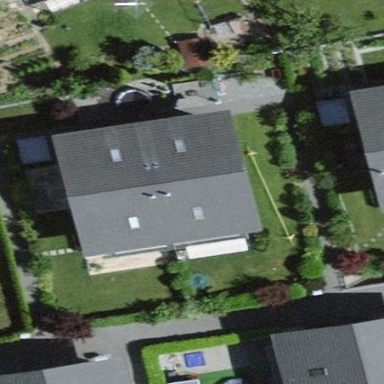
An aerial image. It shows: House with gabled roof oriented across.